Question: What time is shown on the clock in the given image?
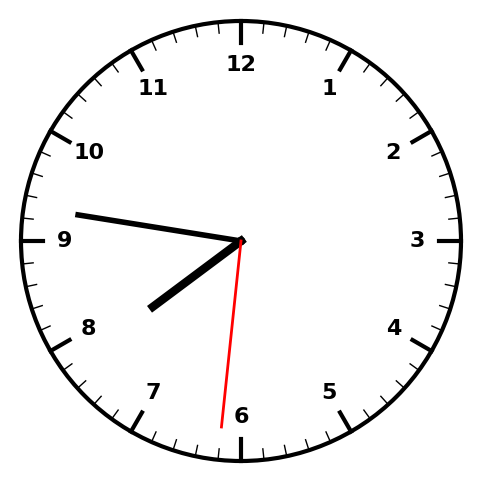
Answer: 07:46:31